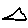
Label: triangle